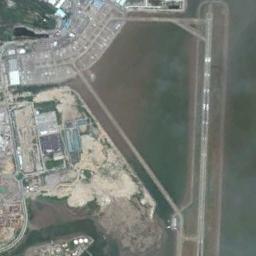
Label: airport